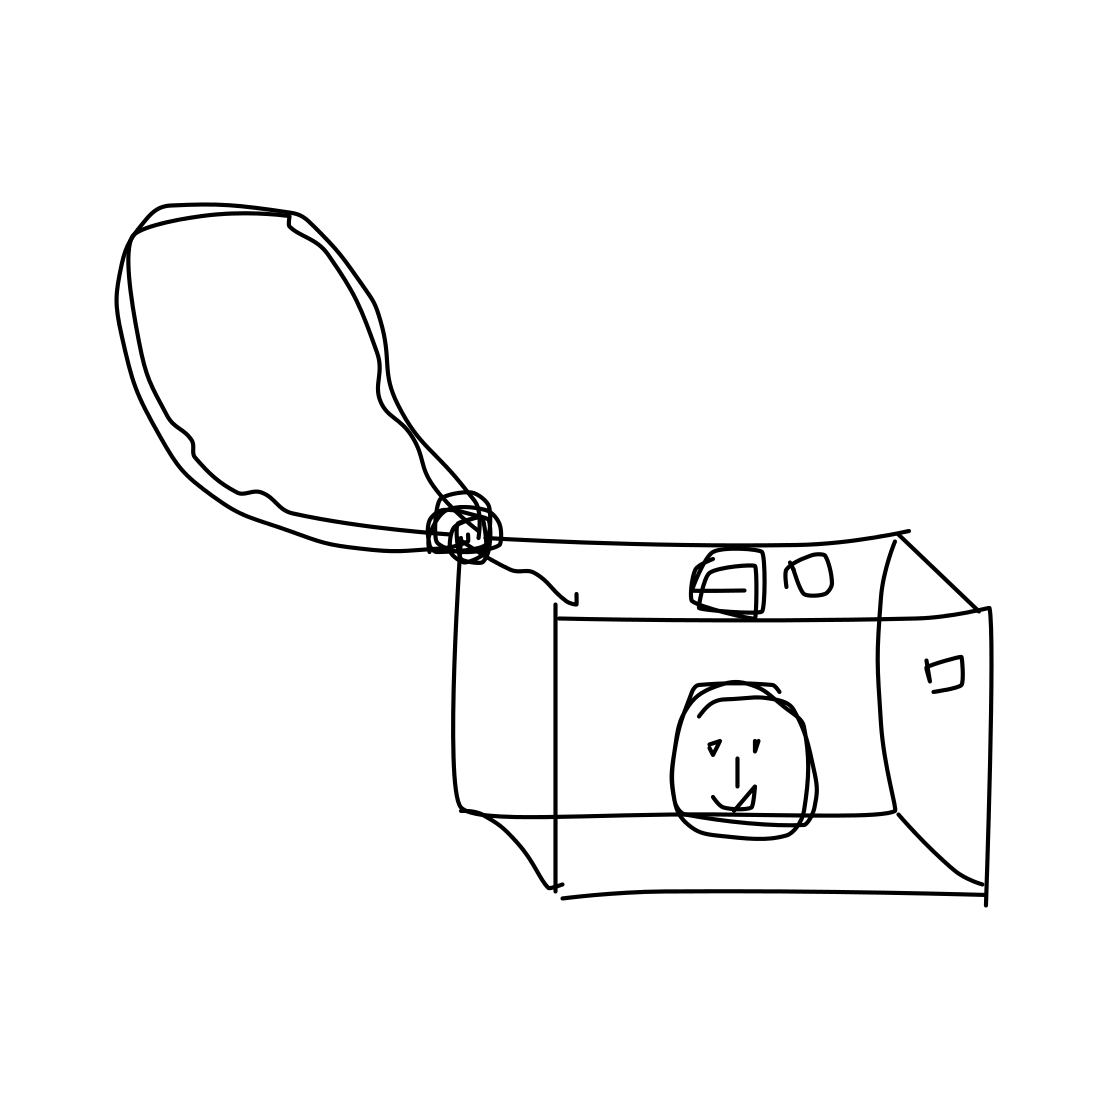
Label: camera